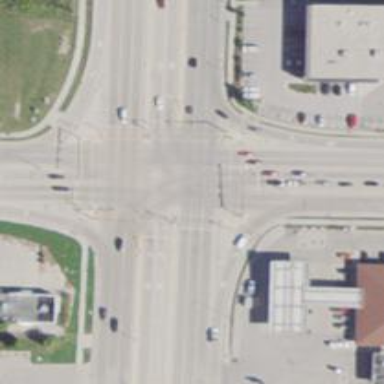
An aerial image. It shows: Uncontrolled road crossing.